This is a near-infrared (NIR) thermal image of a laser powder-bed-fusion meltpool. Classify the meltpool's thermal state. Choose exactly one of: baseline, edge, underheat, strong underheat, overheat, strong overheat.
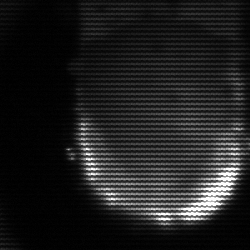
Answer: baseline